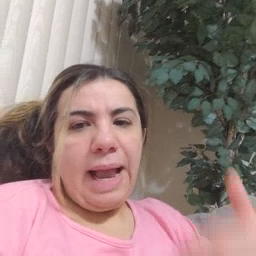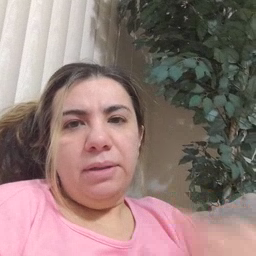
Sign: haveto